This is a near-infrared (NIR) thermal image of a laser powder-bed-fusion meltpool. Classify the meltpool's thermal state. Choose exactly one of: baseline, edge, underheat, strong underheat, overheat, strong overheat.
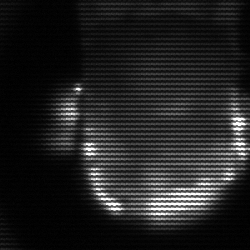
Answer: baseline